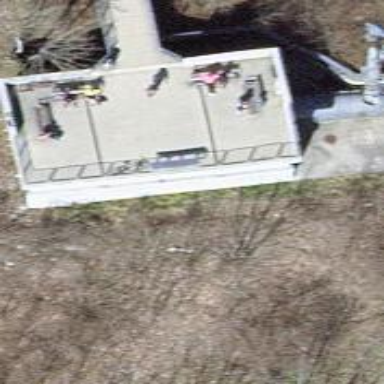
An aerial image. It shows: Viewpoint for tourists.